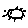
Label: sun